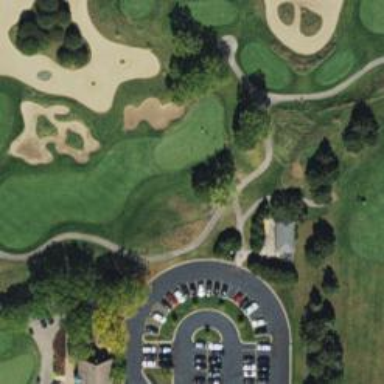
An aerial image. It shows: Service road used as golf cart path.